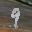
Label: 9